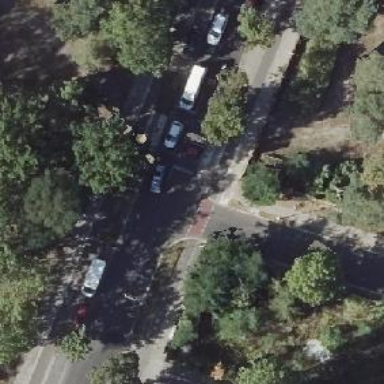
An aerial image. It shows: Secondary road with asphalt surface. There is cycle track on the left side of the road.